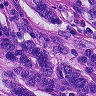
Metastatic tissue present: yes